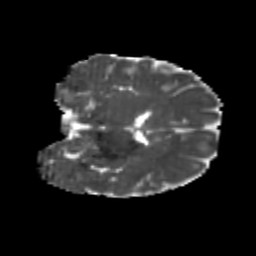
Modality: MD
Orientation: coronal
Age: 21
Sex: male
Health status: healthy
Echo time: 0.074 s